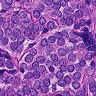
Metastatic tissue present: yes